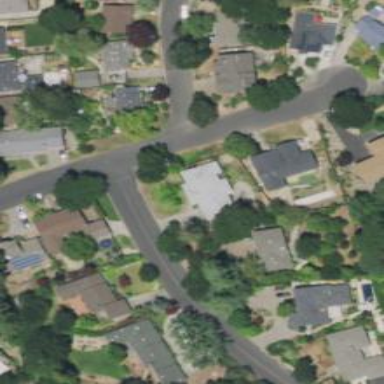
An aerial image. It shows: Residential road.